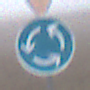
Verkehrszeichen: Kreisverkehr
Zusatzzeichen oben: VorfahrtGewaehren
Umgebung: Outdoor, RoadRail
Tageszeit: MorningAfternoon
Wetter: Overcast
Licht: Natural
Jahreszeit: NotSpecified
Kontrast: LowContrast